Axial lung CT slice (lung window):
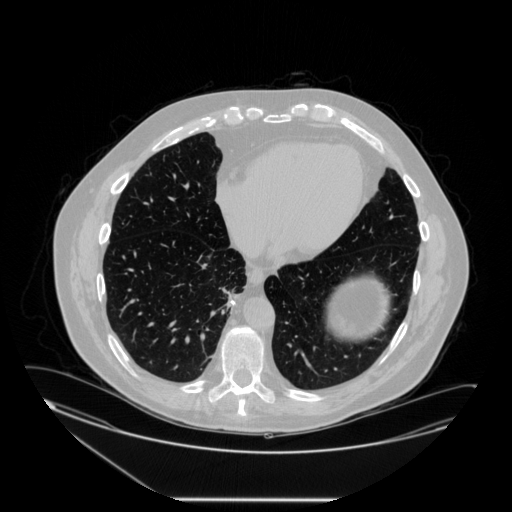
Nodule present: no